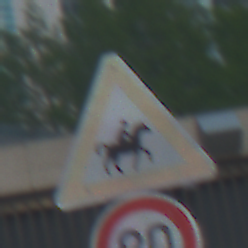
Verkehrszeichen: ReiterLinks
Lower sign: Geschwindigkeit80
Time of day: MorningAfternoon
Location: Outdoor (Urban)
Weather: PartlyCloudy
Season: NotSpecified
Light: Natural